【题型】解答题　【知识点】立体几何　【难度】easy
已知过球面上三点$A$，$B$，$C$的截面到球心的距离等于球半径的一半，且$AC=BC=6$，$AB=4$，求球面面积与球的体积.
【解答】
\vspace{0.5cm}
\noindent\textbf{【答案】$S_{\text{球面}}=54\pi$，$V_{\text{球}}=27\sqrt{6}\pi$}

\vspace{0.5cm}
\noindent\textbf{【分析】求出$\triangle ABC$外接圆半径，再利用勾股定理求出球半径即可.}

\vspace{0.5cm}
\noindent\textbf{【详解】如图，设球心为$O$，球半径为$R$，作$OO_1\perp$平面$ABC$于点$O_1$，}

\noindent\textbf{由于$OA=OB=OC=R$，则$O_1$是$\triangle ABC$的外心，}
\noindent\textbf{设$M$是$AB$的中点，由于$AC=BC$，则$O_1\in CM$.}
\noindent\textbf{设$O_1M=x$，易知$O_1M\perp AB$，}
\noindent\textbf{则$O_1A=\sqrt{2^2+x^2}$，$O_1C=CM-O_1M=\sqrt{6^2-2^2}-x=4\sqrt{2}-x$，}
\noindent\textbf{又$O_1A=O_1C$，$\therefore\sqrt{2^2+x^2}=4\sqrt{2}-x$，}
\noindent\textbf{解得$x=\dfrac{7\sqrt{2}}{4}$，$\therefore O_1A=O_1B=O_1C=\dfrac{9\sqrt{2}}{4}$.}
\noindent\textbf{在$\mathrm {Rt}\triangle OO_1A$中，$O_1O=\dfrac{R}{2}$，$\angle OO_1A=90^\circ$，$OA=R$，}
\noindent\textbf{由勾股定理得$\left(\dfrac{R}{2}\right)^2+\left(\dfrac{9\sqrt{2}}{4}\right)^2=R^2$，解得$R=\dfrac{3\sqrt{6}}{2}$，}
\noindent\textbf{则$S_{\text{球面}}=4\pi R^2=54\pi$，$V_{\text{球}}=\dfrac{4}{3}\pi R^3=27\sqrt{6}\pi$.}
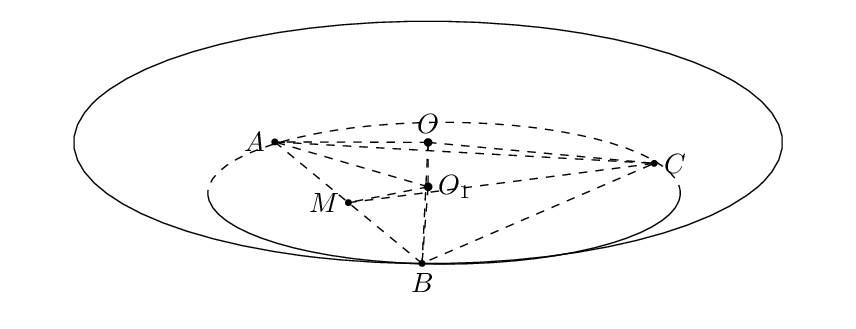